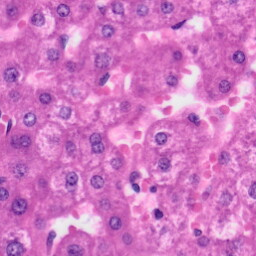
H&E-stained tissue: Liver